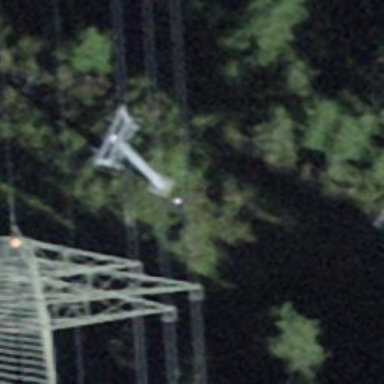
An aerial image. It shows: Pylon for aerialway.